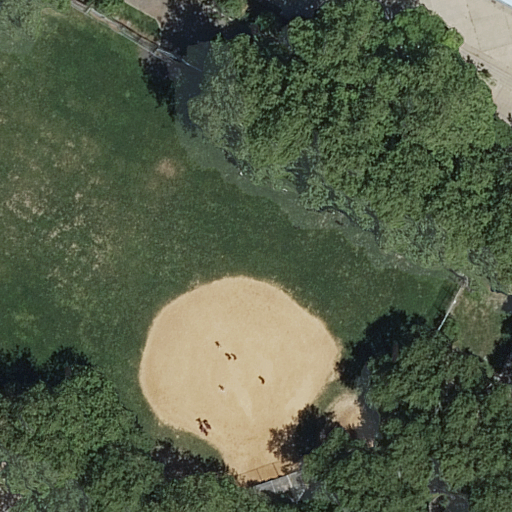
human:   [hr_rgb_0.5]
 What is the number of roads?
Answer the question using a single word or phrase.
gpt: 1

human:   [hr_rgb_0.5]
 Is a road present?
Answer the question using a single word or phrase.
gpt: yes

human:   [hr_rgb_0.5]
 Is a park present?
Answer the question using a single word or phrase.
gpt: yes

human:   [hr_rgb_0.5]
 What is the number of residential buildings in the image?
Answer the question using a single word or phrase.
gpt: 0

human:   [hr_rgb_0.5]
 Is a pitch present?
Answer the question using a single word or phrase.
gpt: yes

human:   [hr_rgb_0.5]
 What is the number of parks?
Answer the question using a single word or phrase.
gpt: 1

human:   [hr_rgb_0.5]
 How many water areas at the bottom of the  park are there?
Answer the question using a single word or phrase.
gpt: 0

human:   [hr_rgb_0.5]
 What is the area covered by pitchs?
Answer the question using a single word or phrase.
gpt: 21m2

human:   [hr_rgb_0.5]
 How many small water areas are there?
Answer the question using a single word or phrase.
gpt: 0

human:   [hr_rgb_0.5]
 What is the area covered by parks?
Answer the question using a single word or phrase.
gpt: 1436m2

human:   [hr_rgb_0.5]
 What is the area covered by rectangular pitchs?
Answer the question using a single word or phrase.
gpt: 21m2

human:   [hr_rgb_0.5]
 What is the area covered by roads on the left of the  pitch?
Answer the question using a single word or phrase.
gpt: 0m2

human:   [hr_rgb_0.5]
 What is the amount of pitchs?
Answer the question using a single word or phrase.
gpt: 1

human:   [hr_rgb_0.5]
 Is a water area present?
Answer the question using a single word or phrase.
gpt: no

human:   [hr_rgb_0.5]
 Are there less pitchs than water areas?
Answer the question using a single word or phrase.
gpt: no

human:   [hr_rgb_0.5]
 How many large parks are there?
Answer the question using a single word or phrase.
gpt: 1

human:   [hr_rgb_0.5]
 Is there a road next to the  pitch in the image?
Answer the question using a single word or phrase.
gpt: yes

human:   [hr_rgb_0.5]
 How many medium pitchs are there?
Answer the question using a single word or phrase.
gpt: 0

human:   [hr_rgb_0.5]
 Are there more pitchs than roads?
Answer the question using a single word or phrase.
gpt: no

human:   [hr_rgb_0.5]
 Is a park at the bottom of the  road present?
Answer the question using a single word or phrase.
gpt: yes

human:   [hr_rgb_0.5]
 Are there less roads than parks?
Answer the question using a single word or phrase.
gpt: no

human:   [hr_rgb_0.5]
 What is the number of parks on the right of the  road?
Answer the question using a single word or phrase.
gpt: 0

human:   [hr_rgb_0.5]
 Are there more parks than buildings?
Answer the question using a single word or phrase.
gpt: yes

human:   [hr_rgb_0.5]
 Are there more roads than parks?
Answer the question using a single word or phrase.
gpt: no

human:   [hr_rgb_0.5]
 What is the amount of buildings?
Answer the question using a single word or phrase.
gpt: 0

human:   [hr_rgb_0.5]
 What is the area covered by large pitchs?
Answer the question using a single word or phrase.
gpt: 0m2

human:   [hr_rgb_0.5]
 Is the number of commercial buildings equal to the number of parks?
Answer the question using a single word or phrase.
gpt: no

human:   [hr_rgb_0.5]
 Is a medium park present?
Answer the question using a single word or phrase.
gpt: no

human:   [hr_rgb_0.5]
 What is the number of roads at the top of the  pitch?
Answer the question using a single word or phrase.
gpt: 1

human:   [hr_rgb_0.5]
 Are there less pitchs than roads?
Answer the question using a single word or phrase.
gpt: no

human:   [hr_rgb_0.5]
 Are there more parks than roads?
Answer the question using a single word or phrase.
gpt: no

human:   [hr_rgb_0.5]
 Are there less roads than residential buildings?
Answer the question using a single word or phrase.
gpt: no

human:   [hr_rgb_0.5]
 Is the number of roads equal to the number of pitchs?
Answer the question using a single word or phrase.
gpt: yes

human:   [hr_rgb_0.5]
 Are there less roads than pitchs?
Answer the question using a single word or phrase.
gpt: no

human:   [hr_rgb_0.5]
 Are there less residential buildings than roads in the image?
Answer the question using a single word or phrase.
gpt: yes

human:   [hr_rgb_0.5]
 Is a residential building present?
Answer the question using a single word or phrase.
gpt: no

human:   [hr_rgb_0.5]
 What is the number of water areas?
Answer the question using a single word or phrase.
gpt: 0

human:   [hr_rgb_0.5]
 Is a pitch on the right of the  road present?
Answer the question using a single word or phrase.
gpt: no

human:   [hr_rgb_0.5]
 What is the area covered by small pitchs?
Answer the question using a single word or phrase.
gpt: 21m2

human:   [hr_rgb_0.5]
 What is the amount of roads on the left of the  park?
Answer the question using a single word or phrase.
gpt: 0

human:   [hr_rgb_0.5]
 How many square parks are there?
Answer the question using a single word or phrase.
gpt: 0

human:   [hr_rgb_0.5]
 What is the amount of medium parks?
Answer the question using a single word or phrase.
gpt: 0

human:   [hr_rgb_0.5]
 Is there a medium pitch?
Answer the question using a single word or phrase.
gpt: no

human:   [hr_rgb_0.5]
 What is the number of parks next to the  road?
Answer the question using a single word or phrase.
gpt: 1

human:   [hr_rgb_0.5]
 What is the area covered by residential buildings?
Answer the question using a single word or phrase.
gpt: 0m2

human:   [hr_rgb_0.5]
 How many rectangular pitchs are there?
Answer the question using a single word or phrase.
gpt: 1

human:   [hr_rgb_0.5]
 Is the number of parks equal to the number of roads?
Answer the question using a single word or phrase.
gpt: yes

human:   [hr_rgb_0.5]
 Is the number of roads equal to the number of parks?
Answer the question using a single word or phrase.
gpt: yes

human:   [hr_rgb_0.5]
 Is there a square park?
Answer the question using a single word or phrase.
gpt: no

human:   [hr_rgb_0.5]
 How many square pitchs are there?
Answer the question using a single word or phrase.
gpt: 0

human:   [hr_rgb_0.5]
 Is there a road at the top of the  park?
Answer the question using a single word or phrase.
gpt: yes

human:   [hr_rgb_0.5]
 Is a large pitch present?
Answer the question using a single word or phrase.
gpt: no

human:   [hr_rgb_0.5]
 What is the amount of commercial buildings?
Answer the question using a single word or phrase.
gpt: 0

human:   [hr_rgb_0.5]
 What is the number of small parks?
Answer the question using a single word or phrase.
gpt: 0

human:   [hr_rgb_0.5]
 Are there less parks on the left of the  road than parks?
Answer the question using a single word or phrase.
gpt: yes

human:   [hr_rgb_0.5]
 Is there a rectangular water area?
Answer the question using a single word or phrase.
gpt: no

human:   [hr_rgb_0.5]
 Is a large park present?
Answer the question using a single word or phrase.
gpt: yes

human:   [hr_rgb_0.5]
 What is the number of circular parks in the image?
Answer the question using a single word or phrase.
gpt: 0

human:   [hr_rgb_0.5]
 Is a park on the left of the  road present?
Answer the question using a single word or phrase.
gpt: no

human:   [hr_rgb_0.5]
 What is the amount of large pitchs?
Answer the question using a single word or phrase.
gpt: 0

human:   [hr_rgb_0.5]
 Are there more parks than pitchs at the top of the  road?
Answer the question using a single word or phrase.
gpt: yes

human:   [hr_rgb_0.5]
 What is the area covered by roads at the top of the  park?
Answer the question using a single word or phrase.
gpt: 0m2

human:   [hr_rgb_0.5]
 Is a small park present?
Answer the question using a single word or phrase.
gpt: no

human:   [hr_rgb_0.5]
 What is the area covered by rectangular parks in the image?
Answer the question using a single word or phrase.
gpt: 1436m2